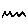
Label: zigzag